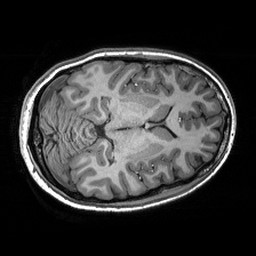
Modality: T1w
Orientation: axial
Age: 23
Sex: female
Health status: healthy
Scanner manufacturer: siemens
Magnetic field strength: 3 T
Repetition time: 2.53 s
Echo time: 0.00288 s